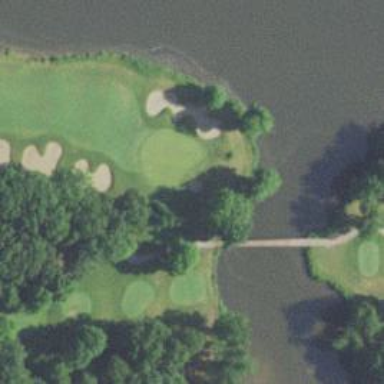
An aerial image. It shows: Pathway for golfing.